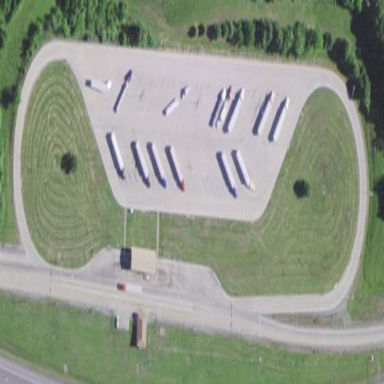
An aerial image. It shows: Weighbridge facility.